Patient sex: M
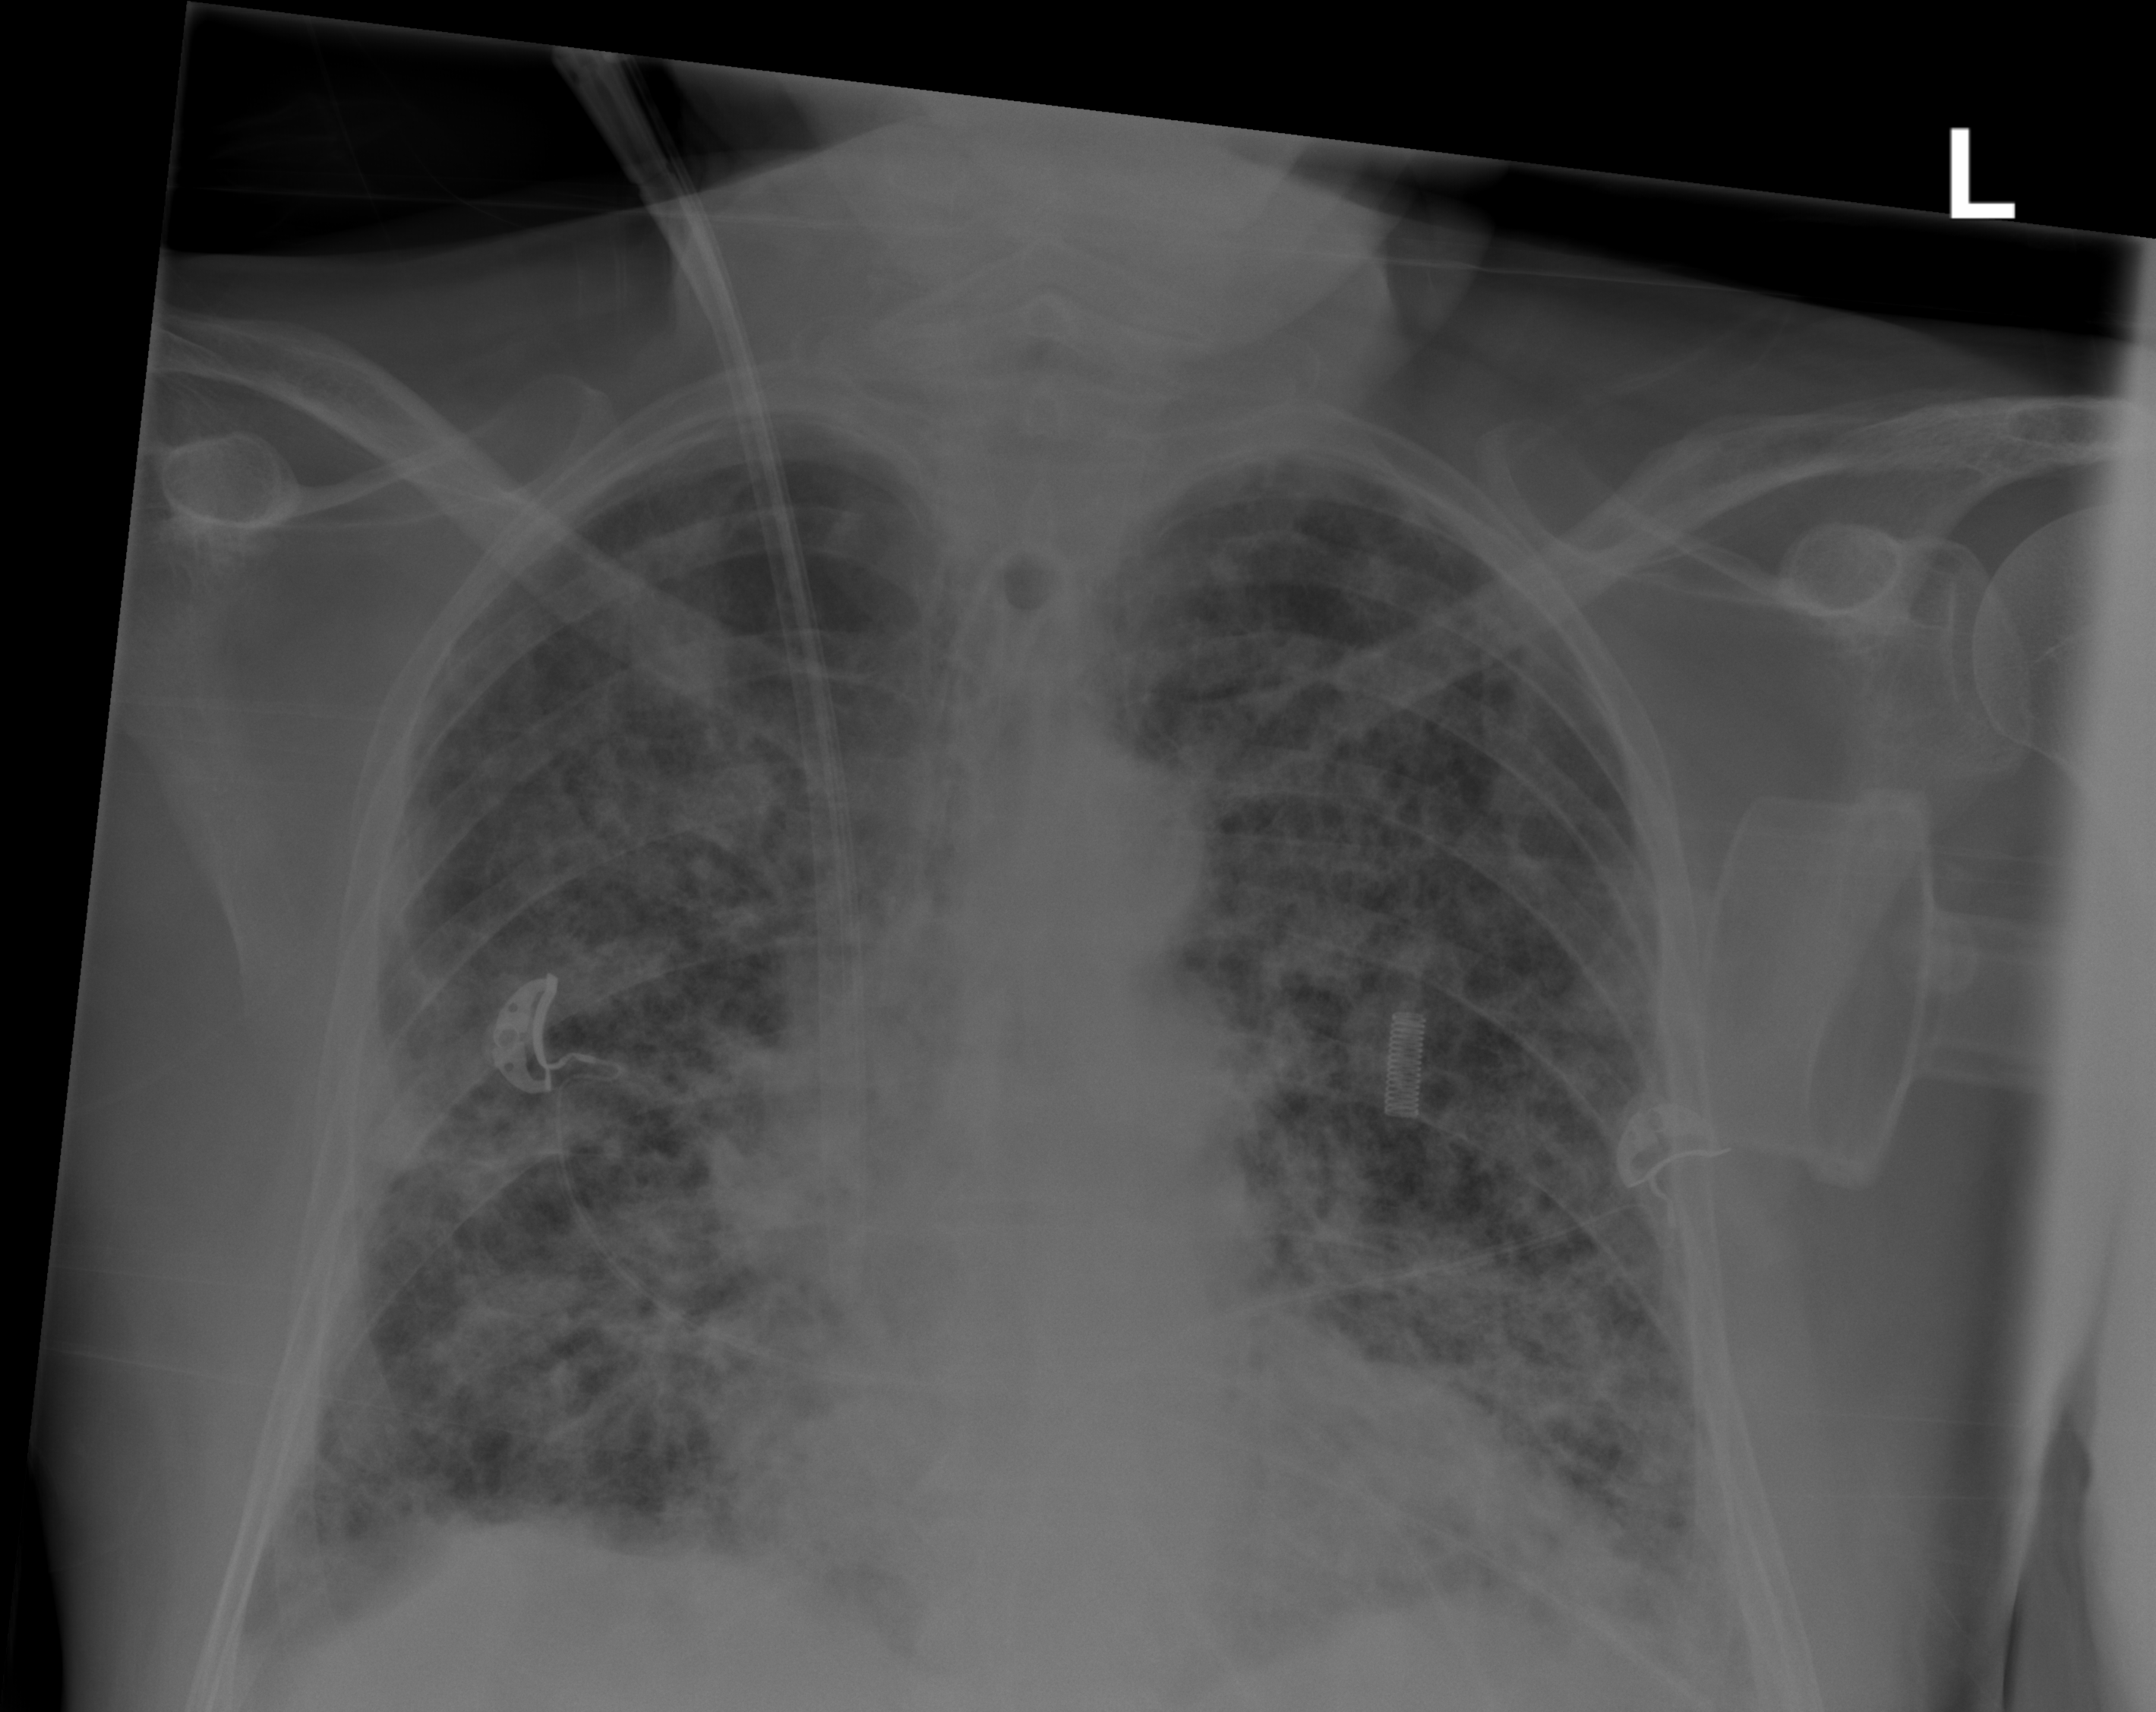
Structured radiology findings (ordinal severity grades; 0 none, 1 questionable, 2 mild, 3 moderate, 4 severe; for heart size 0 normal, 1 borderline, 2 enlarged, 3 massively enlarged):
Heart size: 1
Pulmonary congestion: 0
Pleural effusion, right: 2
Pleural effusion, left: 2
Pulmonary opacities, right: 3
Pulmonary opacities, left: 3
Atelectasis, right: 3
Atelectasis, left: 3